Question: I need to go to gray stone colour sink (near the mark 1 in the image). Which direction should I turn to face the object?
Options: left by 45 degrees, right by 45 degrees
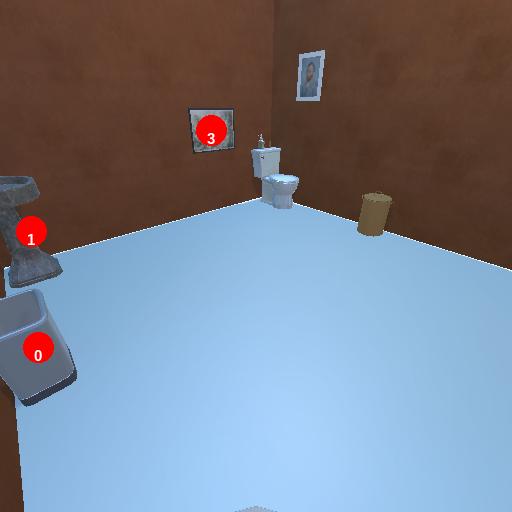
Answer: left by 45 degrees